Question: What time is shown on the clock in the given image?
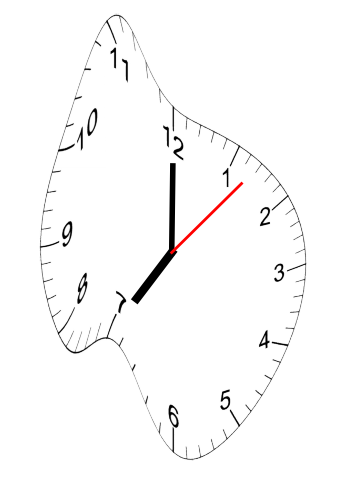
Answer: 07:00:07